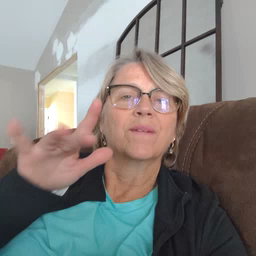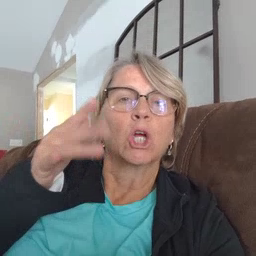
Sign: finger